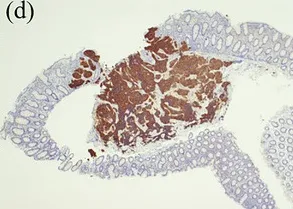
Hematoxylin-eosin staining and immunohistochemistry of cold snare polypectomy specimens. (d) Tumor cells positive for synaptophysin immunostaining (x40).
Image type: pathology (immunostaining)